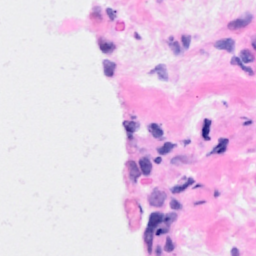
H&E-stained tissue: Breast